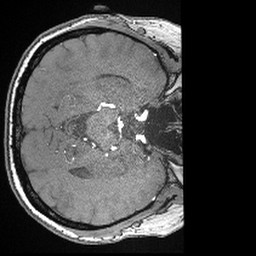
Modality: angio
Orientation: axial
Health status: ill
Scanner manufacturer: siemens
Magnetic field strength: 3 T
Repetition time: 0.021 s
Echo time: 0.00343 s